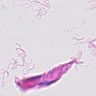
Metastatic tissue present: no